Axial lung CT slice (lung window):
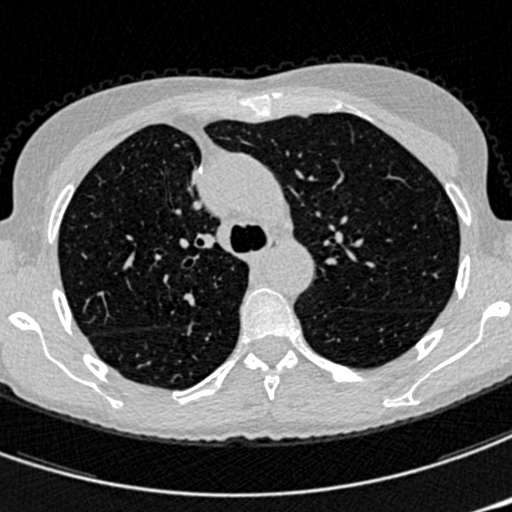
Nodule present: no